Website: home-depot
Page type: customer-info-address
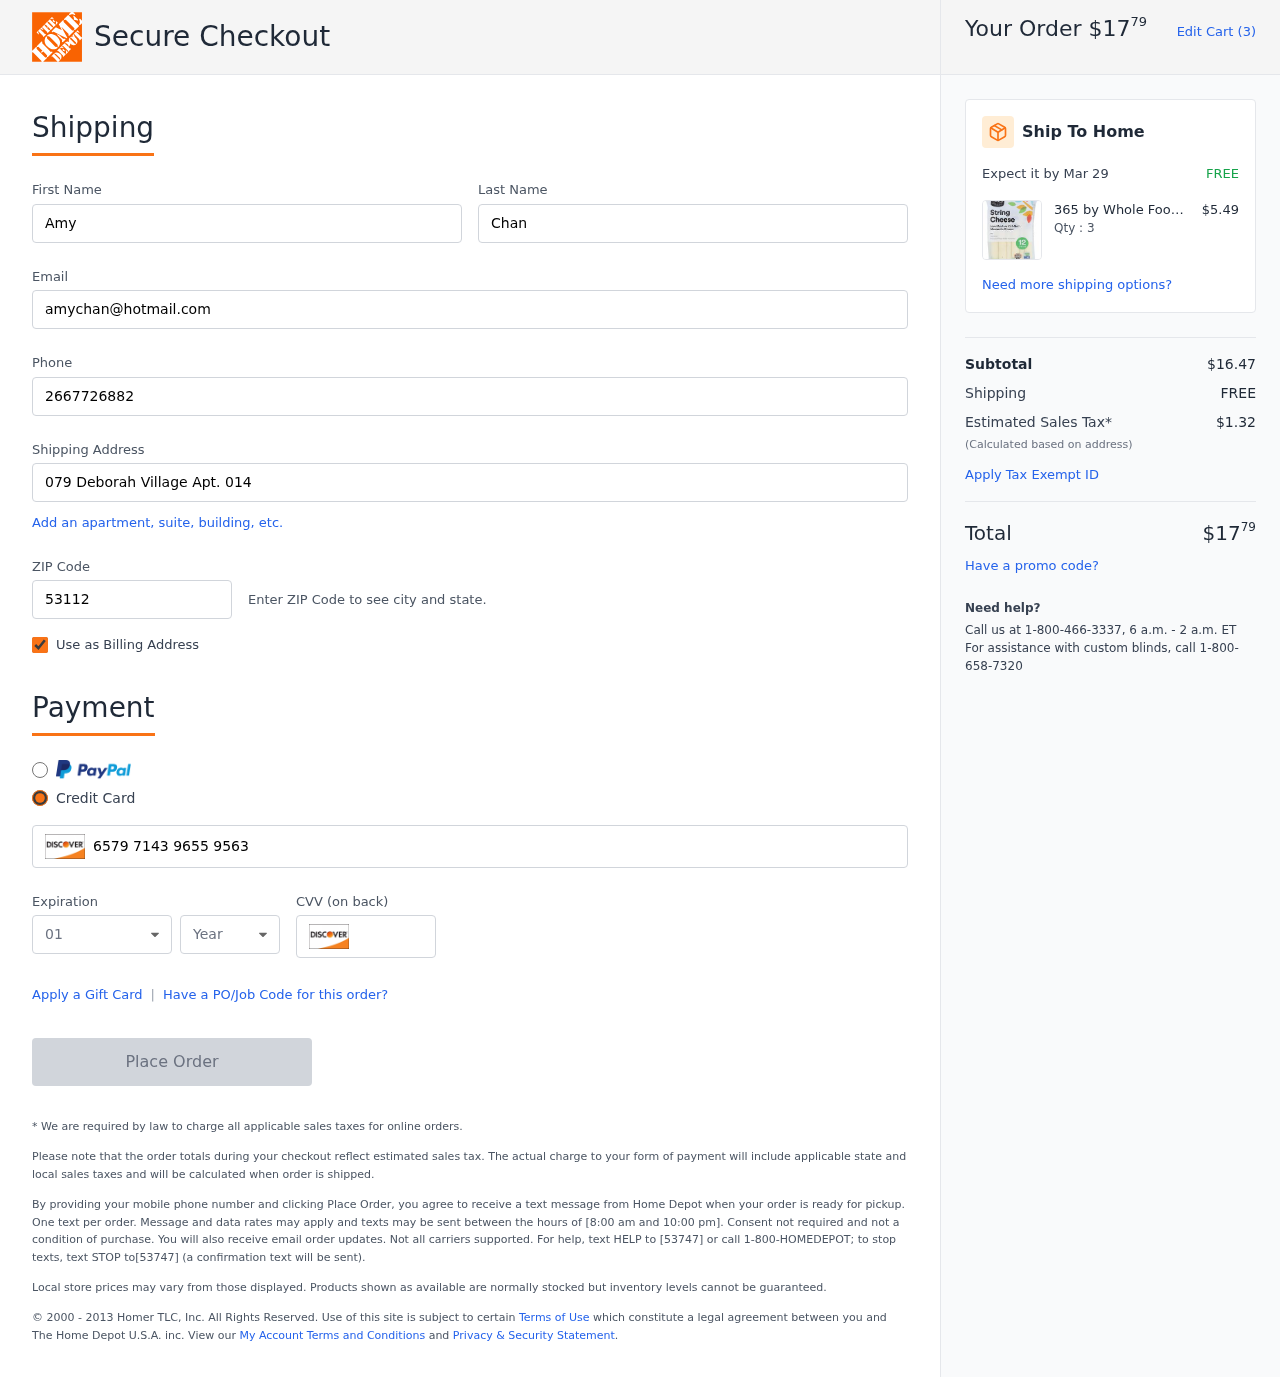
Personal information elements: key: PII_CARD_CVV
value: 885
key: PII_CARD_EXPIRY_MONTH
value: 01
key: PII_CARD_EXPIRY_YEAR
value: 26
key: PII_CARD_NUMBER
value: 6579 7143 9655 9563
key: PII_EMAIL
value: amychan@hotmail.com
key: PII_FIRSTNAME
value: Amy
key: PII_LASTNAME
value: Chan
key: PII_PHONE
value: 2667726882
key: PII_POSTCODE
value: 53112
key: PII_STREET
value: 079 Deborah Village Apt. 014
Product elements: key: PRODUCT1_BRAND
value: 365 by Whole Foods Market
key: PRODUCT1_NAME
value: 365 by Whole Foods Market, String Cheese (12 - 1 Ounce Sticks), 12 Ounce (Packaging May Vary)
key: PRODUCT1_NAME
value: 365 by Whole Foods M...
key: PRODUCT1_PRICE
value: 5.49
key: PRODUCT1_QUANTITY
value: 3
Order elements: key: ORDER_TOTAL
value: $1779
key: ORDER_NUM_ITEMS
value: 3
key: ORDER_DELIVERY_DATE
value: Mar 29
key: ORDER_SUBTOTAL
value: $16.47
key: ORDER_SHIPPING_COST
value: FREE
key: ORDER_TAX
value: $1.32